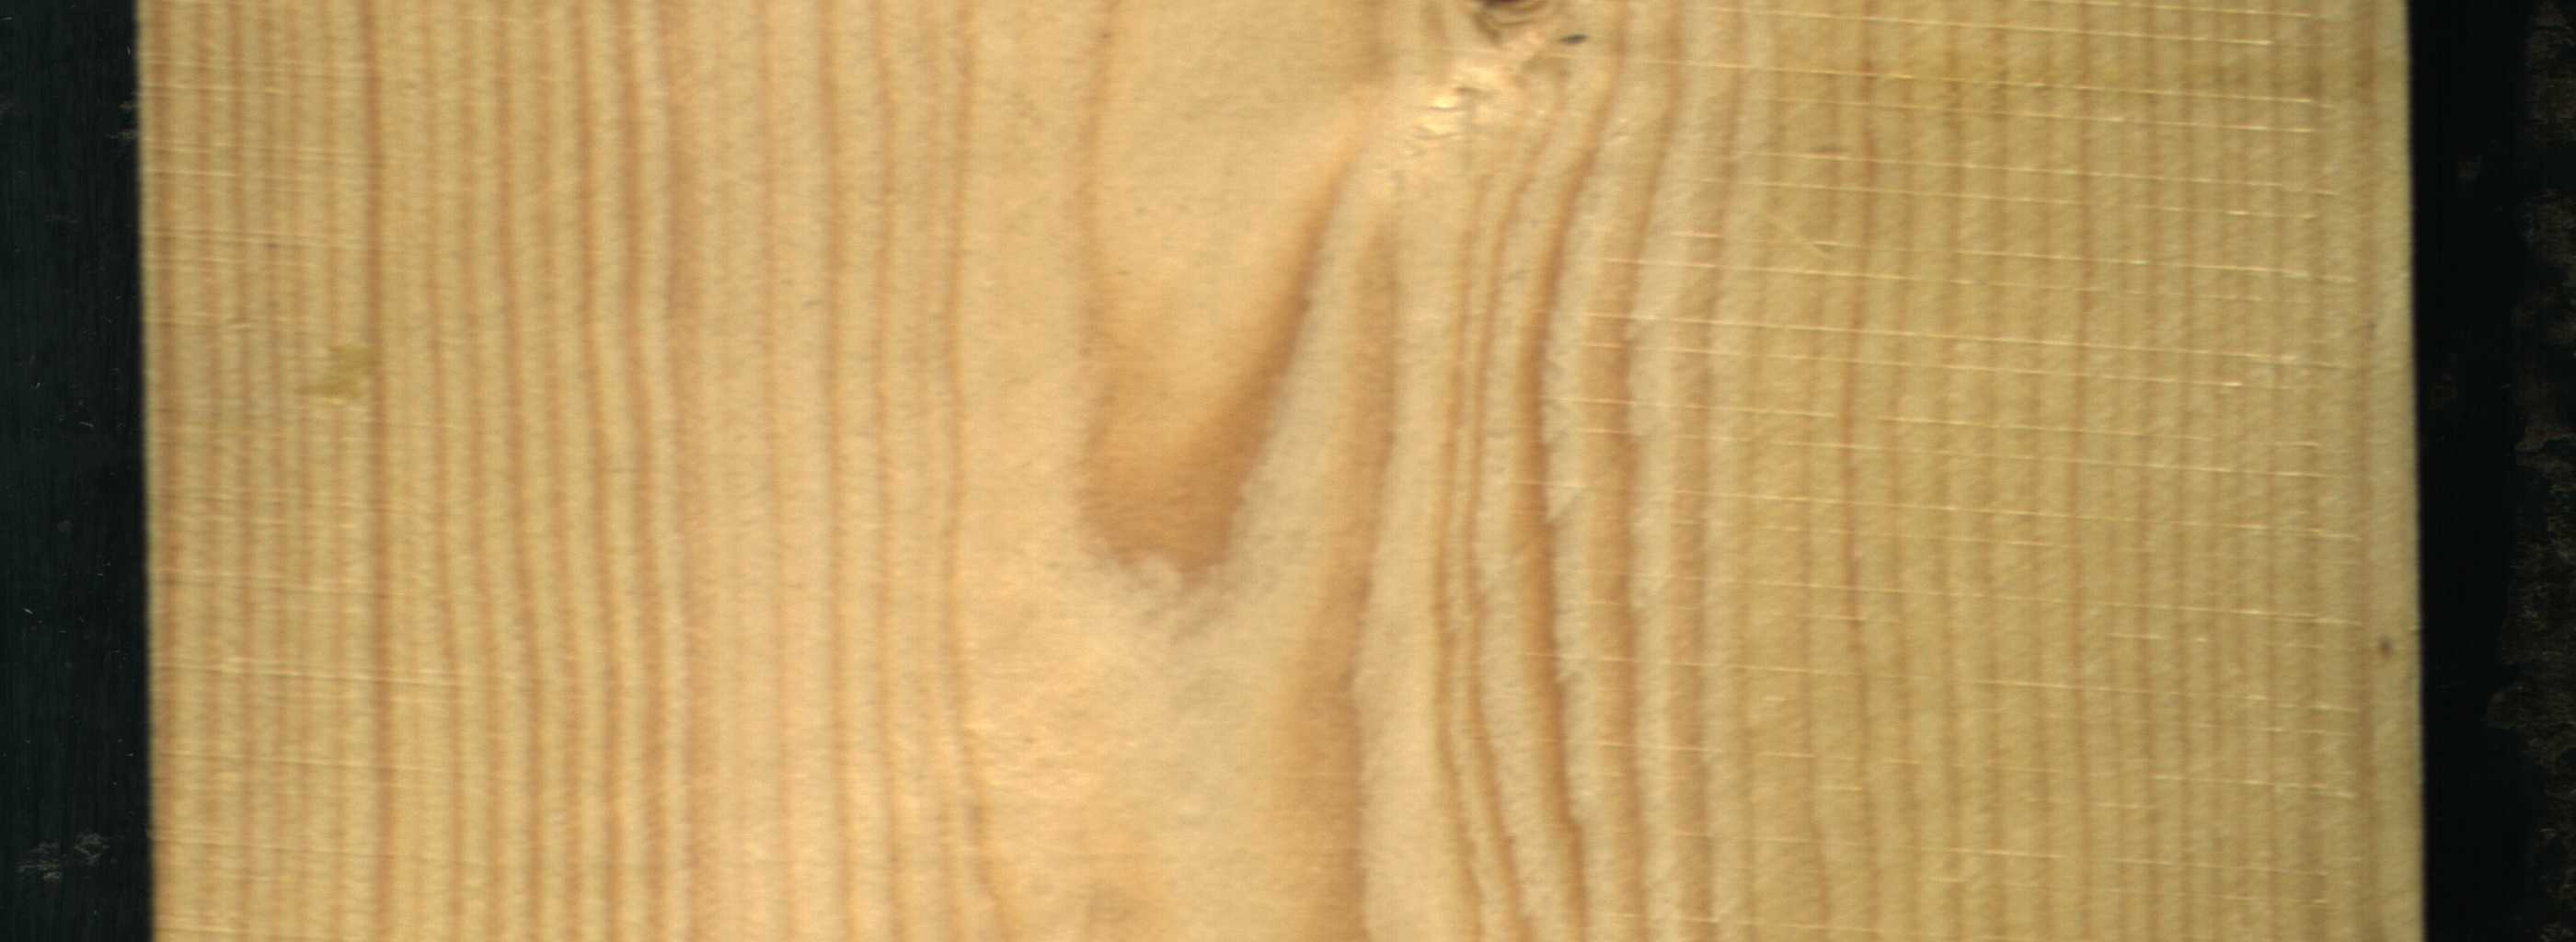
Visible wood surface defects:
Live_Knot